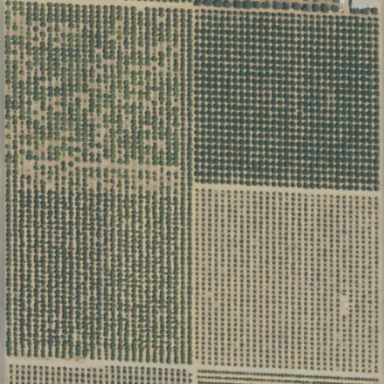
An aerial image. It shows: Orchard.